Field crop: maize
Growth stage: 2
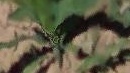
Species: maize